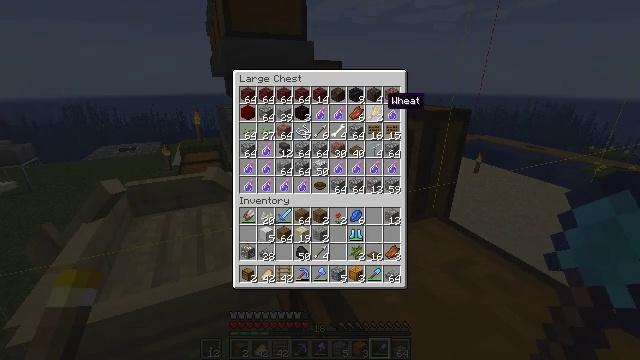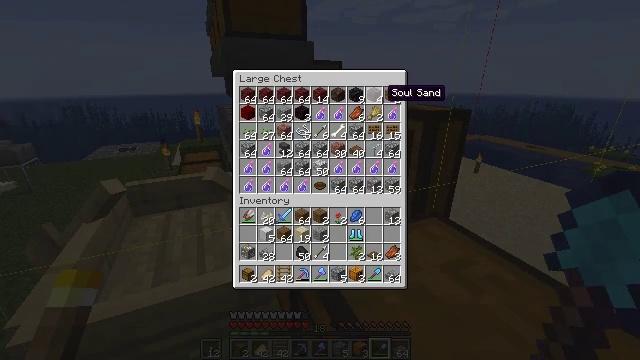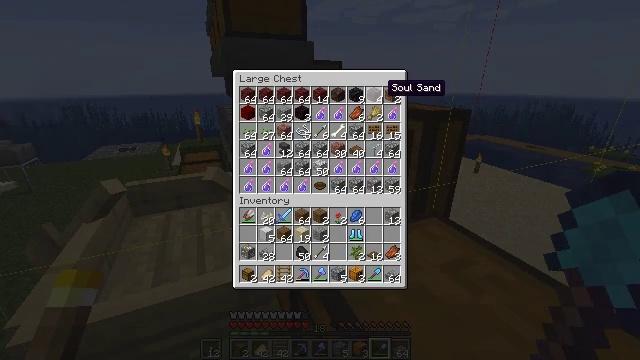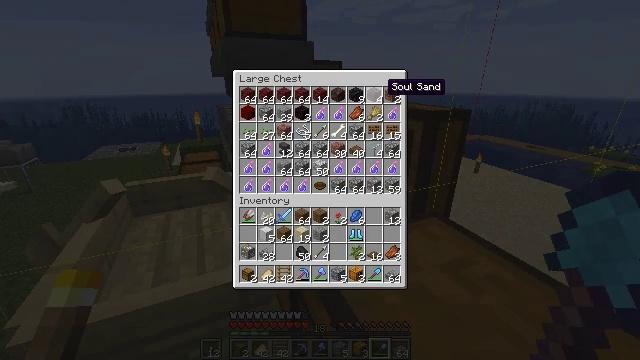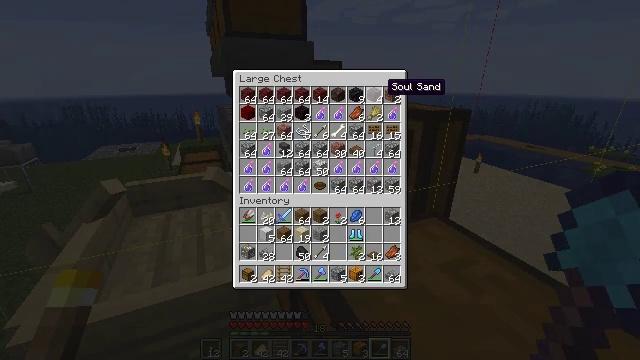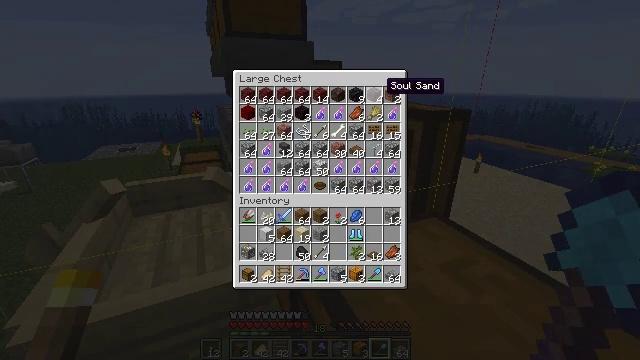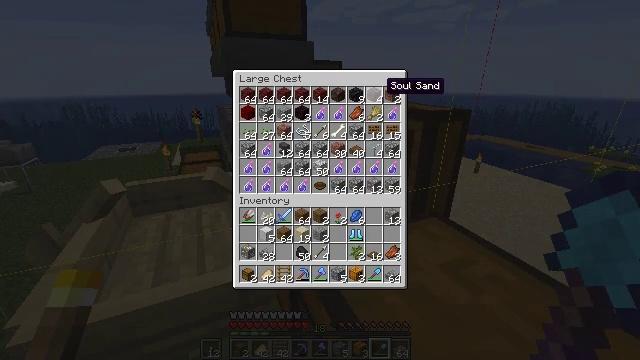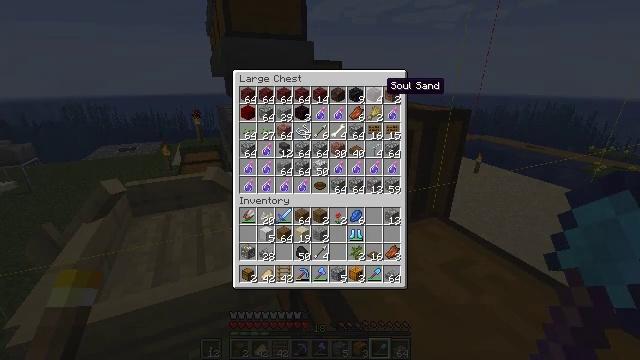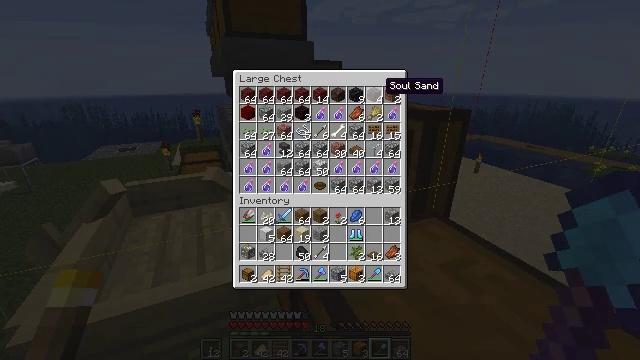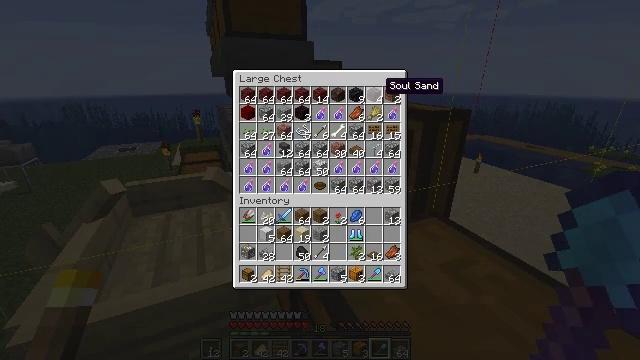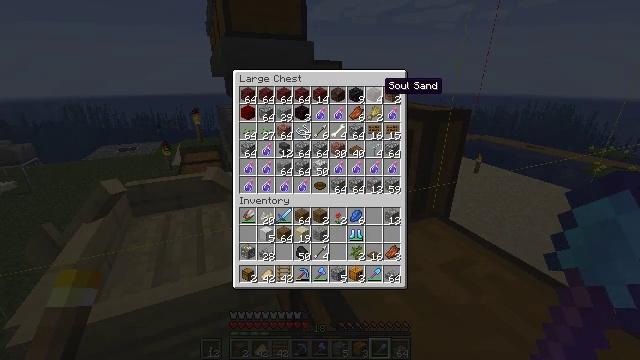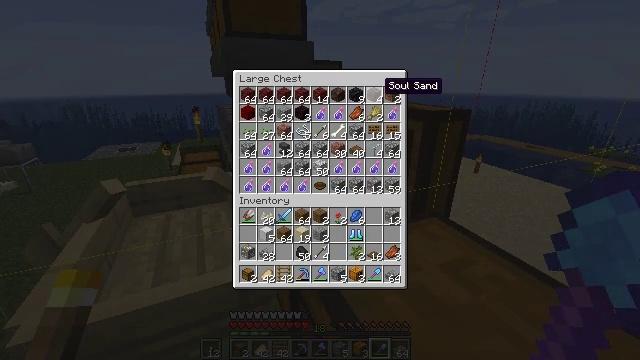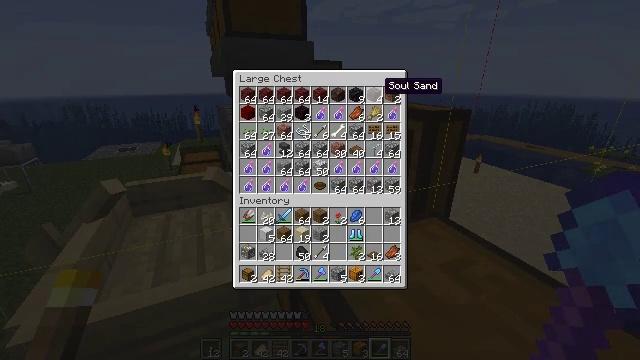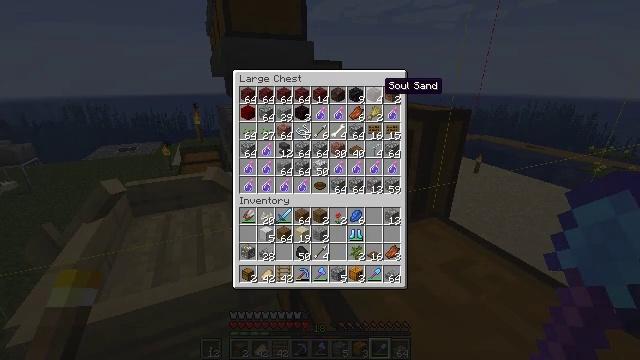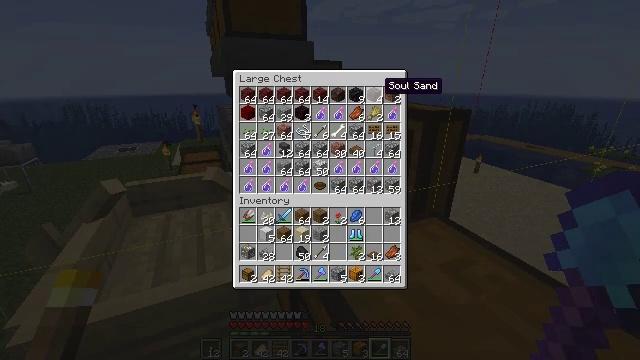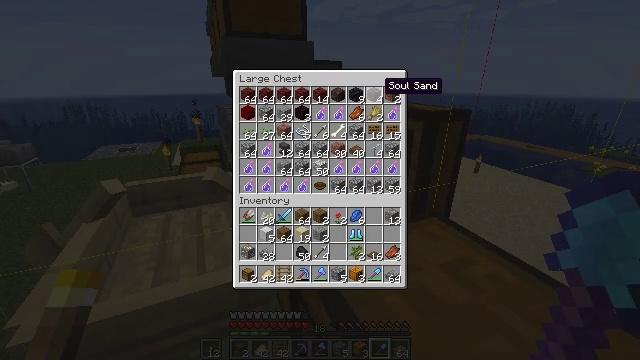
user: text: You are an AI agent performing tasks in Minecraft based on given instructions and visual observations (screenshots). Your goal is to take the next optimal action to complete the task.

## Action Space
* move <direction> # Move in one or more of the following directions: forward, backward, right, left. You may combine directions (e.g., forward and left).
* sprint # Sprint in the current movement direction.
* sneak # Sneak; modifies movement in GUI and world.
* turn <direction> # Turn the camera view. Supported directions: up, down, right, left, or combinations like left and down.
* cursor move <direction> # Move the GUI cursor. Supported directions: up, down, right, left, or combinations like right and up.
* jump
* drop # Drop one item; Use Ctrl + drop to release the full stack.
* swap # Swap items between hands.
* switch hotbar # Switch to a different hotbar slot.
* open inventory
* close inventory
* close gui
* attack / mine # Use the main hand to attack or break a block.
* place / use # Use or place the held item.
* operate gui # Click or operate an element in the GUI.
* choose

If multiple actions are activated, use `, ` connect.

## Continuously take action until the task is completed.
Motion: motion action
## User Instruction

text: Collect soul sand blocks.
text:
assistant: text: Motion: sneak, cursor move up
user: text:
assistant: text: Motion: sneak
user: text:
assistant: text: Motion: sneak
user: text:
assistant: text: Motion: sneak
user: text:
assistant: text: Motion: sneak
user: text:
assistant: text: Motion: sneak
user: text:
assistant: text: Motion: sneak
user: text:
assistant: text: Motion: sneak
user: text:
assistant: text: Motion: sneak
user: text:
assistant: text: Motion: sneak
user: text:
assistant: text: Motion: sneak
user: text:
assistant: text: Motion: sneak
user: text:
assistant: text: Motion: sneak
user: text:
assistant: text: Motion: sneak
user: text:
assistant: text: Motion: sneak
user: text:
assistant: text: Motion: sneak
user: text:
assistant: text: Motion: sneak
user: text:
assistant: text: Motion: sneak
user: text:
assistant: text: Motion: sneak
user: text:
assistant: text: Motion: sneak
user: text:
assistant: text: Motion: sneak
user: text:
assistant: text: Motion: sneak
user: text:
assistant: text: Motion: sneak
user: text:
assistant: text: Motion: sneak
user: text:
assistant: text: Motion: sneak
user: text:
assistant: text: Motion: sneak, cursor move left
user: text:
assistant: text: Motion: sneak
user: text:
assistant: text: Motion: sneak
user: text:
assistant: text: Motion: sneak
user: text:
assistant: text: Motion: sneak